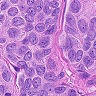
Metastatic tissue present: yes